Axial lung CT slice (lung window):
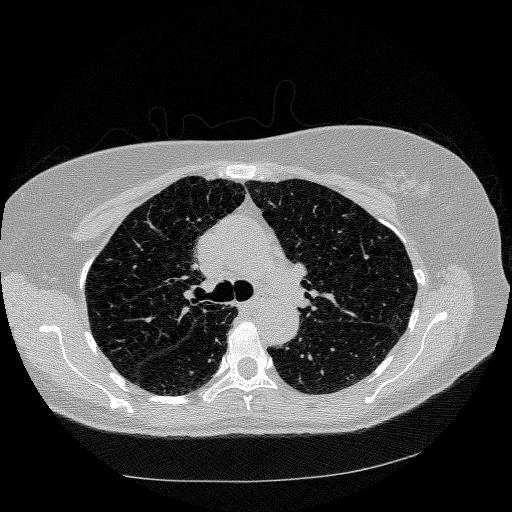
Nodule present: no